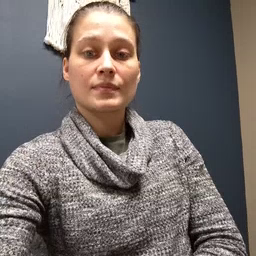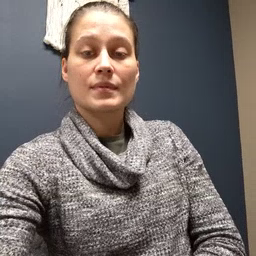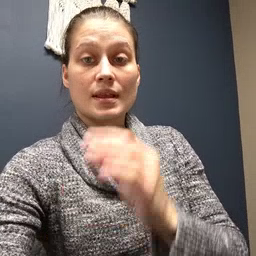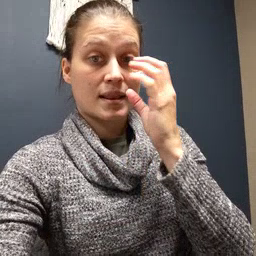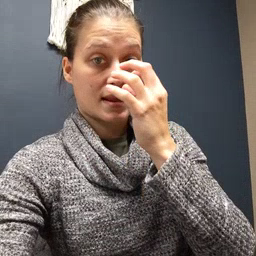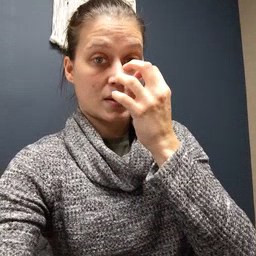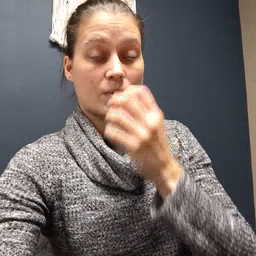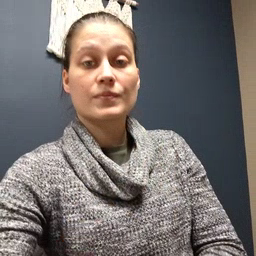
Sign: clown